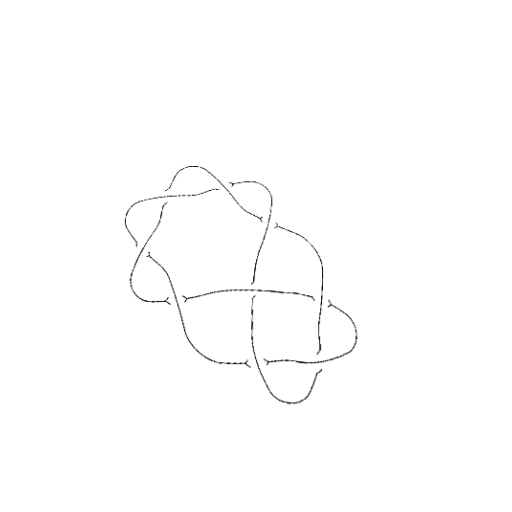
Crossing number: 9